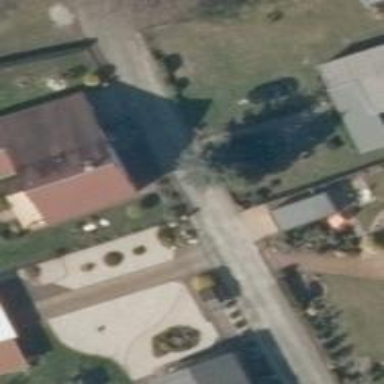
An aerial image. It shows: Asphalt road in living street.